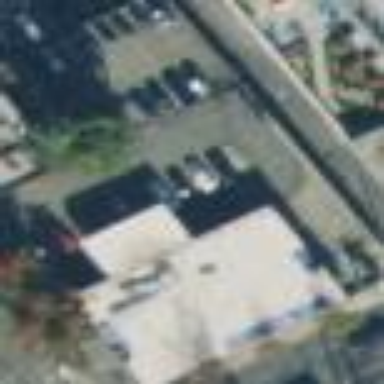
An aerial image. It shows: Part of building.